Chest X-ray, AP view. Patient: 39 years old, sex F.
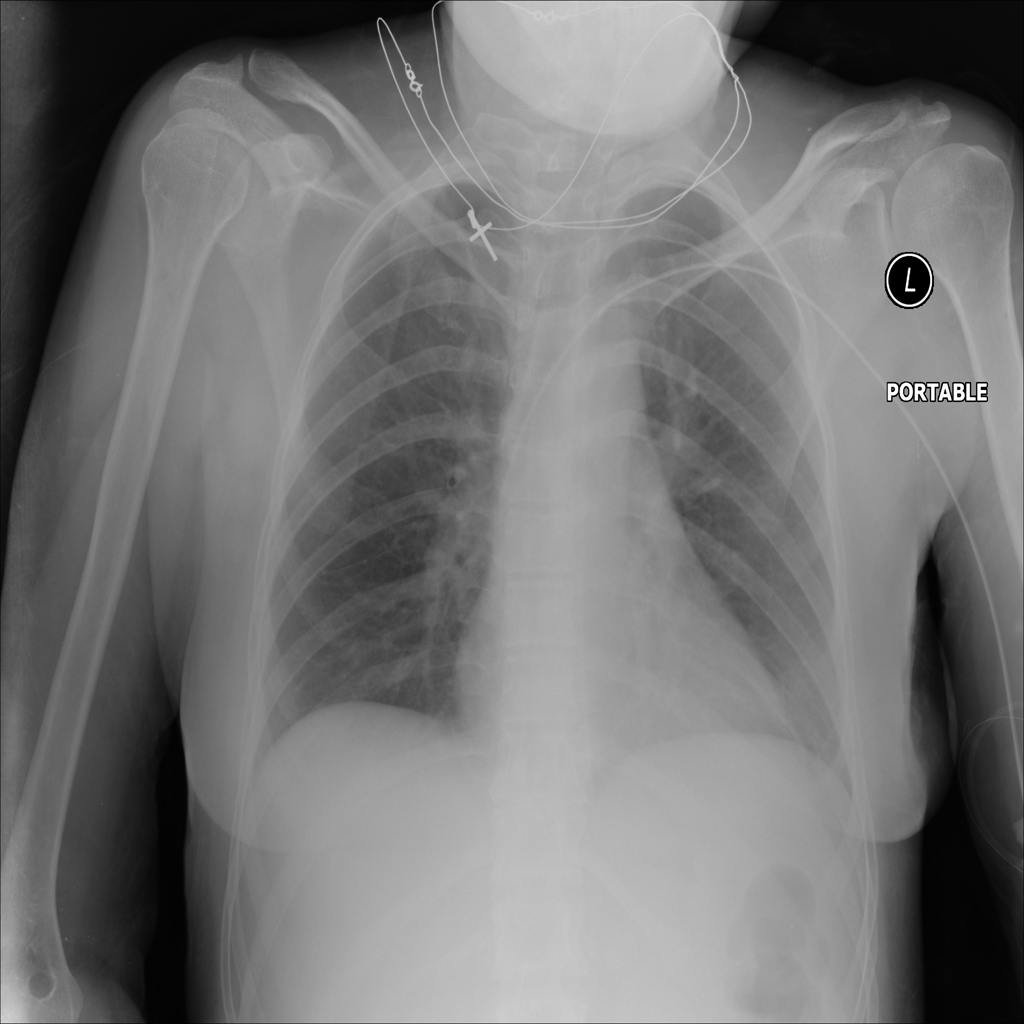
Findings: No Finding